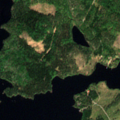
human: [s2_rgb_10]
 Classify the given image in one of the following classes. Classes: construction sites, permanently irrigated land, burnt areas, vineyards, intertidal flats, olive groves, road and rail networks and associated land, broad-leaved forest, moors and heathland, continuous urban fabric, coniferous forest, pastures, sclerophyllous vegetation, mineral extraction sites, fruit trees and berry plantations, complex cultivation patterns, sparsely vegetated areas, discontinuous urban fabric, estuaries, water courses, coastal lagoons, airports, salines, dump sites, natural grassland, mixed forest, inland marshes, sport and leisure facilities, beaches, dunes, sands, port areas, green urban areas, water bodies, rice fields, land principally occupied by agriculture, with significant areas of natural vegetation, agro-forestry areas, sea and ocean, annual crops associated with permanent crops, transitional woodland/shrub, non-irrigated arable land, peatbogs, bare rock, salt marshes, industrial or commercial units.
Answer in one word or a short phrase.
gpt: mixed forest, transitional woodland/shrub, water bodies